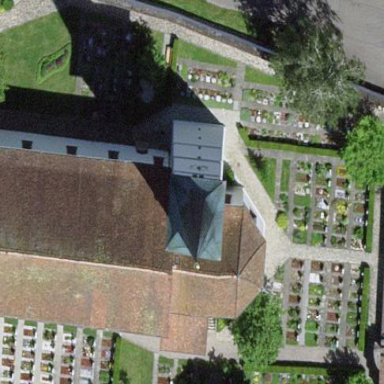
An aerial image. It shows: Church which is place of worship.